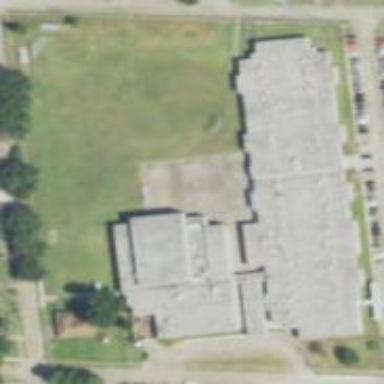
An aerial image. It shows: School.